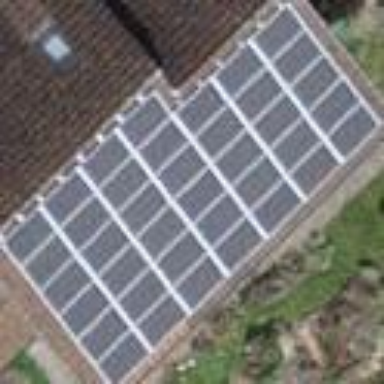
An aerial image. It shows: Solar photovoltaic panel generator.